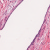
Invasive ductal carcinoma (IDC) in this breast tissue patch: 0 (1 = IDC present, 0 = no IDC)